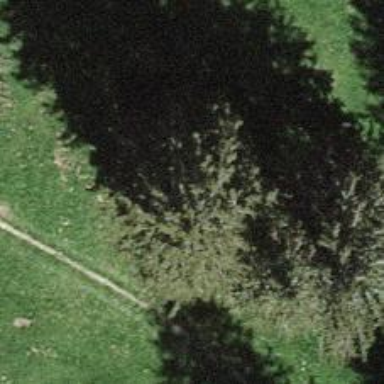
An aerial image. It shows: Beautiful tree in nature.